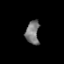
Tissue: prostate
Cell type: T cells
Senescence score: 0.697
Nuclear area (px): 312
Mean DAPI intensity: 119.872